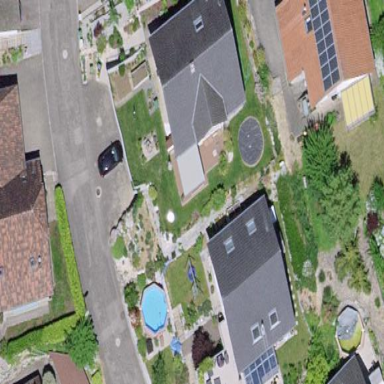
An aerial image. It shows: Building with tile roof.